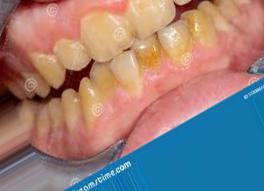
Condition: Tooth Discoloration